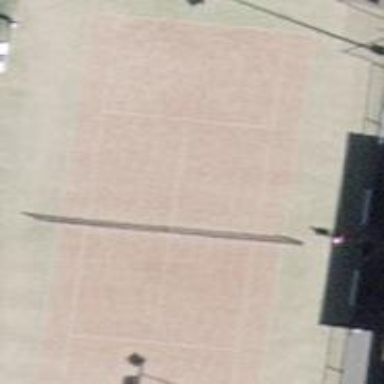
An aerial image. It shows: Tennis court on the leisure land pitch.